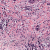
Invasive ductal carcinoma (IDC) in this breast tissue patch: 1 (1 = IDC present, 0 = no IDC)